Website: macys
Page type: cart
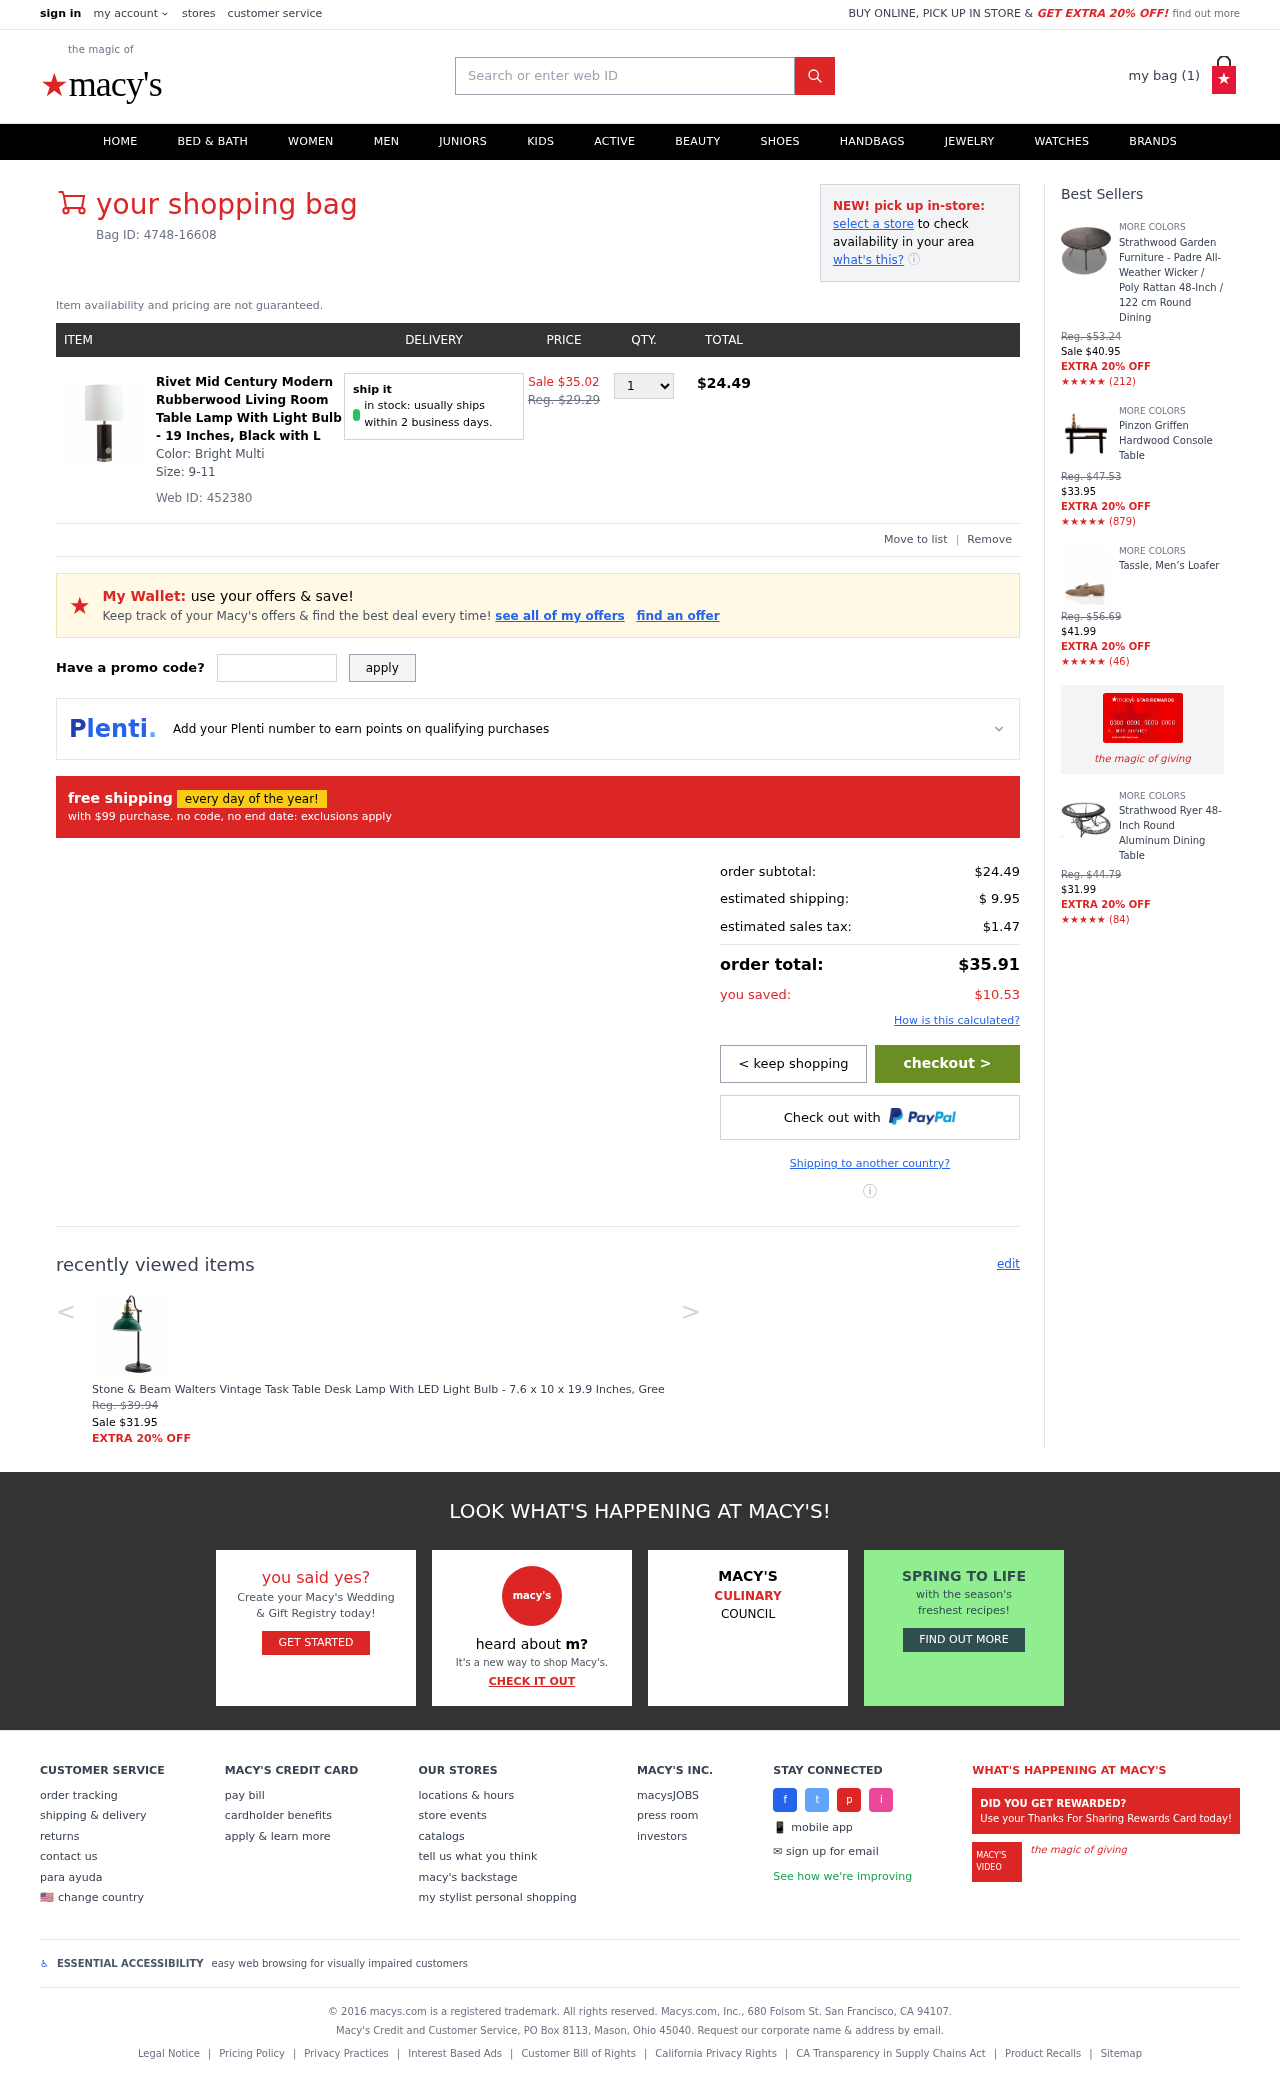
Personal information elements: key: PII_PROMO_CODE
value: SAVE19
Product elements: key: PRODUCT1_NAME
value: Rivet Mid Century Modern Rubberwood Living Room Table Lamp With Light Bulb - 19 Inches, Black with L
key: PRODUCT1_PRICE
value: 24.49
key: PRODUCT1_QUANTITY
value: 1
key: PRODUCT2_NAME
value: Stone & Beam Walters Vintage Task Table Desk Lamp With LED Light Bulb - 7.6 x 10 x 19.9 Inches, Gree
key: PRODUCT2_PRICE
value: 31.95
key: PRODUCT3_NAME
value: Strathwood Garden Furniture - Padre All-Weather Wicker  / Poly Rattan 48-Inch / 122 cm Round Dining
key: PRODUCT3_NUM_RATINGS
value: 212
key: PRODUCT3_PRICE
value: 40.95
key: PRODUCT4_NAME
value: Pinzon Griffen Hardwood Console Table
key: PRODUCT4_NUM_RATINGS
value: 879
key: PRODUCT4_PRICE
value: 33.95
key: PRODUCT5_NAME
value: Tassle, Men’s Loafer
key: PRODUCT5_NUM_RATINGS
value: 46
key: PRODUCT5_PRICE
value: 41.99
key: PRODUCT6_NAME
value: Strathwood Ryer 48-Inch Round Aluminum Dining Table
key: PRODUCT6_NUM_RATINGS
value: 84
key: PRODUCT6_PRICE
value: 31.99
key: PRODUCT1_ORIGINAL_PRICE
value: Sale $35.02
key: PRODUCT1_TOTAL
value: $24.49
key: PRODUCT2_ORIGINAL_PRICE
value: Reg. $39.94
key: PRODUCT3_ORIGINAL_PRICE
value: Reg. $53.24
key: PRODUCT3_RATING
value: ★★★★★
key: PRODUCT4_ORIGINAL_PRICE
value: Reg. $47.53
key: PRODUCT4_RATING
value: ★★★★★
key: PRODUCT5_ORIGINAL_PRICE
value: Reg. $56.69
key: PRODUCT5_RATING
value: ★★★★★
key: PRODUCT6_ORIGINAL_PRICE
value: Reg. $44.79
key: PRODUCT6_RATING
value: ★★★★★
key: PRODUCT_WEB_ID
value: Web ID: 452380
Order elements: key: ORDER_NUM_ITEMS
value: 1
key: ORDER_BAG_ID
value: Bag ID: 4748-16608
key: ORDER_SUBTOTAL
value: $24.49
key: ORDER_SHIPPING_COST
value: $ 9.95
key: ORDER_TAX
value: $1.47
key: ORDER_TOTAL
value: $35.91
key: ORDER_SAVINGS
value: $10.53
Search elements: key: HEADER_SEARCH
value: Search or enter web ID